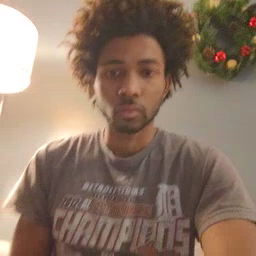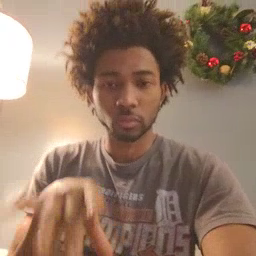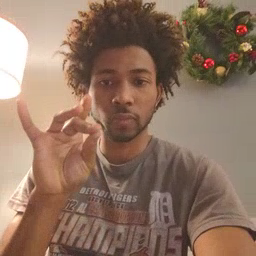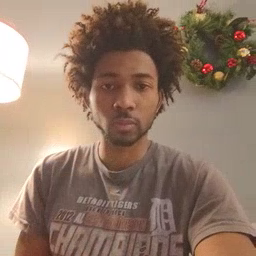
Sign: find